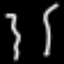
Label: squiggle